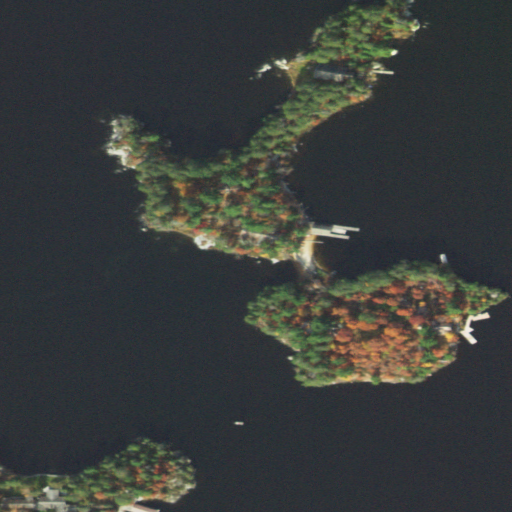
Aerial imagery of island in Minnesota named Roberts Island containing open water, mixed forest, woody wetlands, herbaceous wetlands, open development, shrub, and deciduous forest